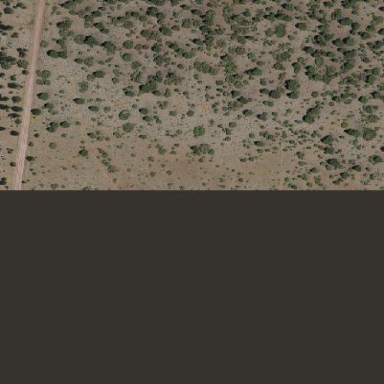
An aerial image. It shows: Patch of scrub vegetation.